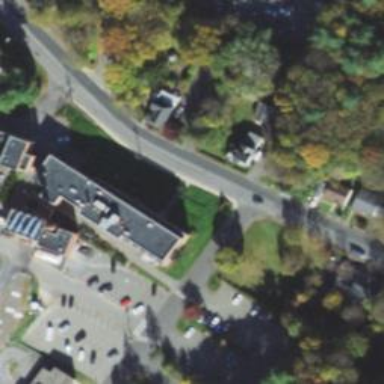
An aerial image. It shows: Hospital building.